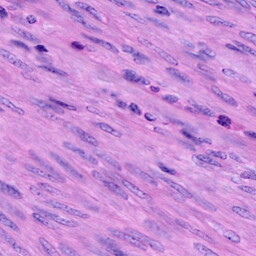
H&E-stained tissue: Cervix